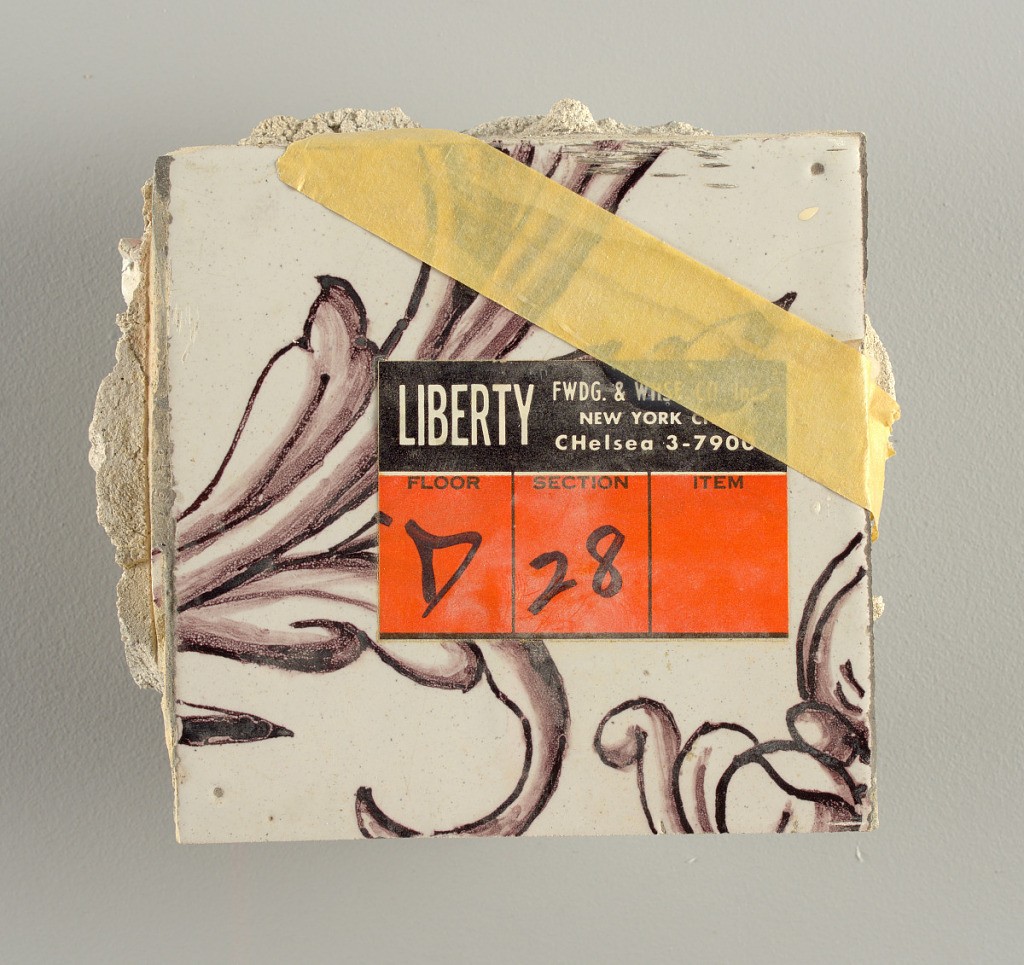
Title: Wall facing
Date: ca. 1725
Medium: tin-glazed earthenware, underglaze
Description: Running design for a frieze or a dado, composed of scrolls of foliage and strapwork, and four repeating motifs--a seated woman in a small upright oval medallion, a putto seated on a rocailled base, and strapwork in axial pattern.  The various panels, A to F, show various repeats of the same design, all being five tiles high and a varying number of tiles wide.